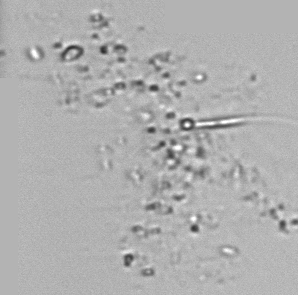
Label: Phaeocystis_debris